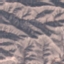
Land use / land cover class: HerbaceousVegetation